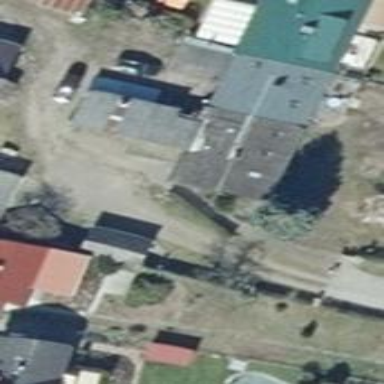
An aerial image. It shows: Residential building.